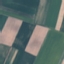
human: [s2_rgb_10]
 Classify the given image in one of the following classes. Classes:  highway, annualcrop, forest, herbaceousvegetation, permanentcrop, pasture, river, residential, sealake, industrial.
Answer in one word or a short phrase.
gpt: AnnualCrop